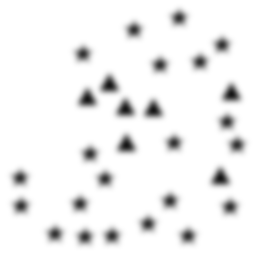
Squares: 0
Triangles: 7
Stars: 21
Total shapes: 28